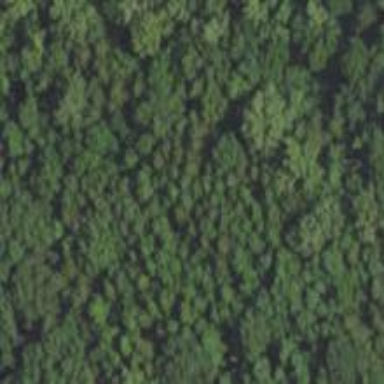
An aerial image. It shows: Evergreen woodland with needle-leaved trees.